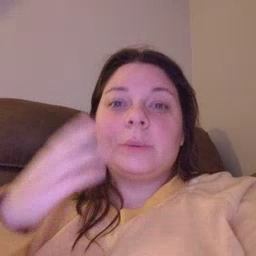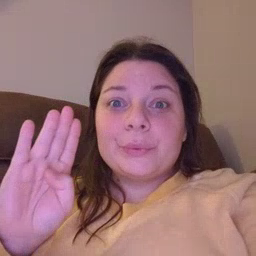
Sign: blue